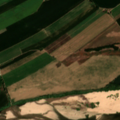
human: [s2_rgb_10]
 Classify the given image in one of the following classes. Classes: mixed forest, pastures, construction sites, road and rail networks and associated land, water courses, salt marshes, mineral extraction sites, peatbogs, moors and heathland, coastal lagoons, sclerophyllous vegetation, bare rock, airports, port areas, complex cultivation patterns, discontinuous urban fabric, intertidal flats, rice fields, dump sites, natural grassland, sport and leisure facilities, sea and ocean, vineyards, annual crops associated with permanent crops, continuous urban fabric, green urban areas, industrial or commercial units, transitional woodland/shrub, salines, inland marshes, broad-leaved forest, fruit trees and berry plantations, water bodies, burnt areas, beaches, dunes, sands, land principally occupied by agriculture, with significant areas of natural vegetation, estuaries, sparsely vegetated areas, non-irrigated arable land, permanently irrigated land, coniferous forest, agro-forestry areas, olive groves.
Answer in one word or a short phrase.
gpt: permanently irrigated land, complex cultivation patterns, beaches, dunes, sands, water courses